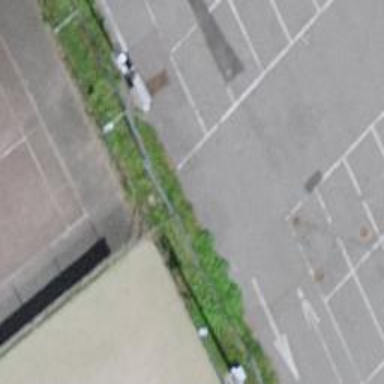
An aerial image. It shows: Asphalt parking aisle along service road.